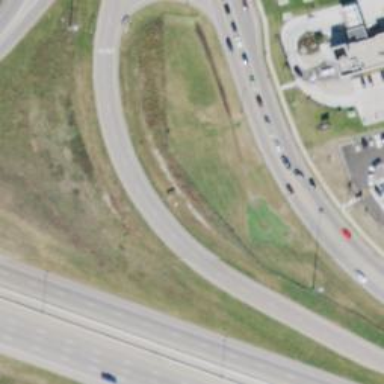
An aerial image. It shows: Trunk link highway.